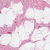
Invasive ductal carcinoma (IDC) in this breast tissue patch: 0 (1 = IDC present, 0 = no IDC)